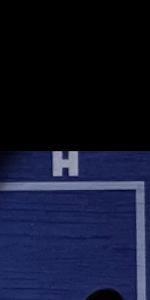
Label: Empty